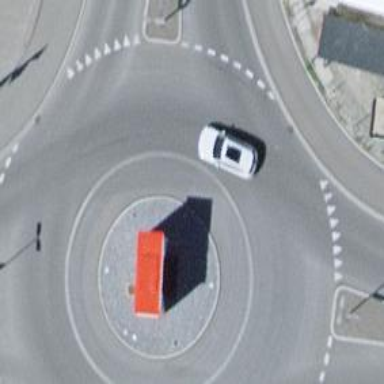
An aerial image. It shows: Tertiary road with asphalt surface leading to roundabout.